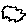
Label: cloud